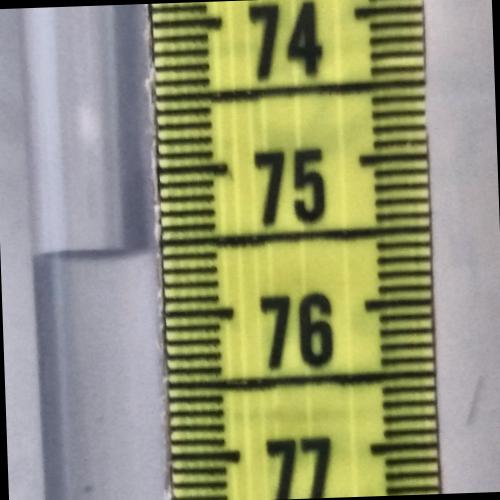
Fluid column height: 75.5 cm